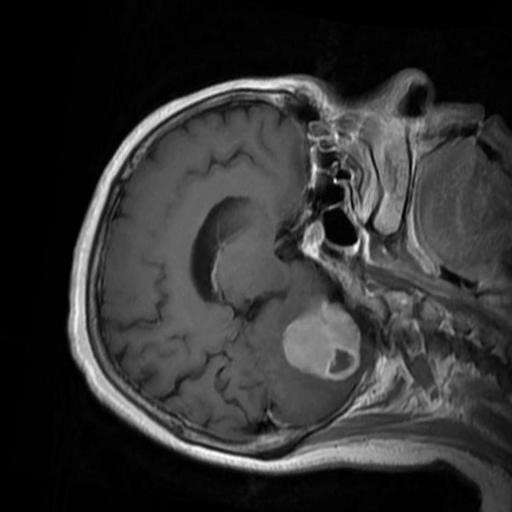
Label: brain_menin